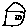
Label: house